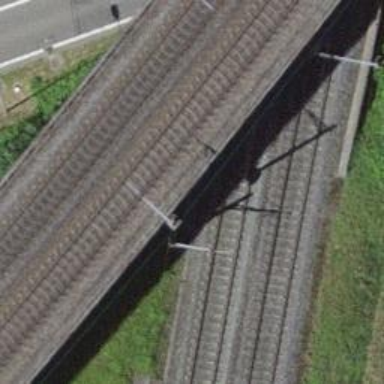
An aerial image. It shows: Single-track railway bridge with electrified contact line.